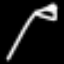
Label: pencil